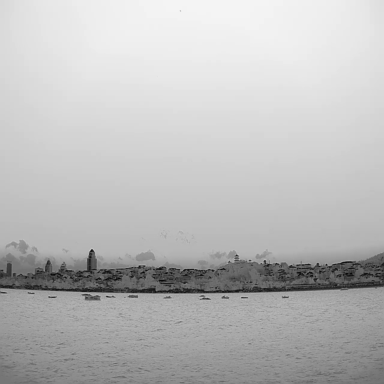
There are ten bulk_carriers in the infrared image.